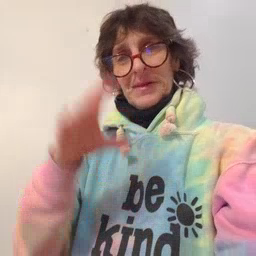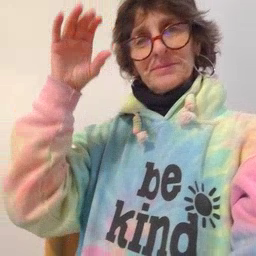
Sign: sun